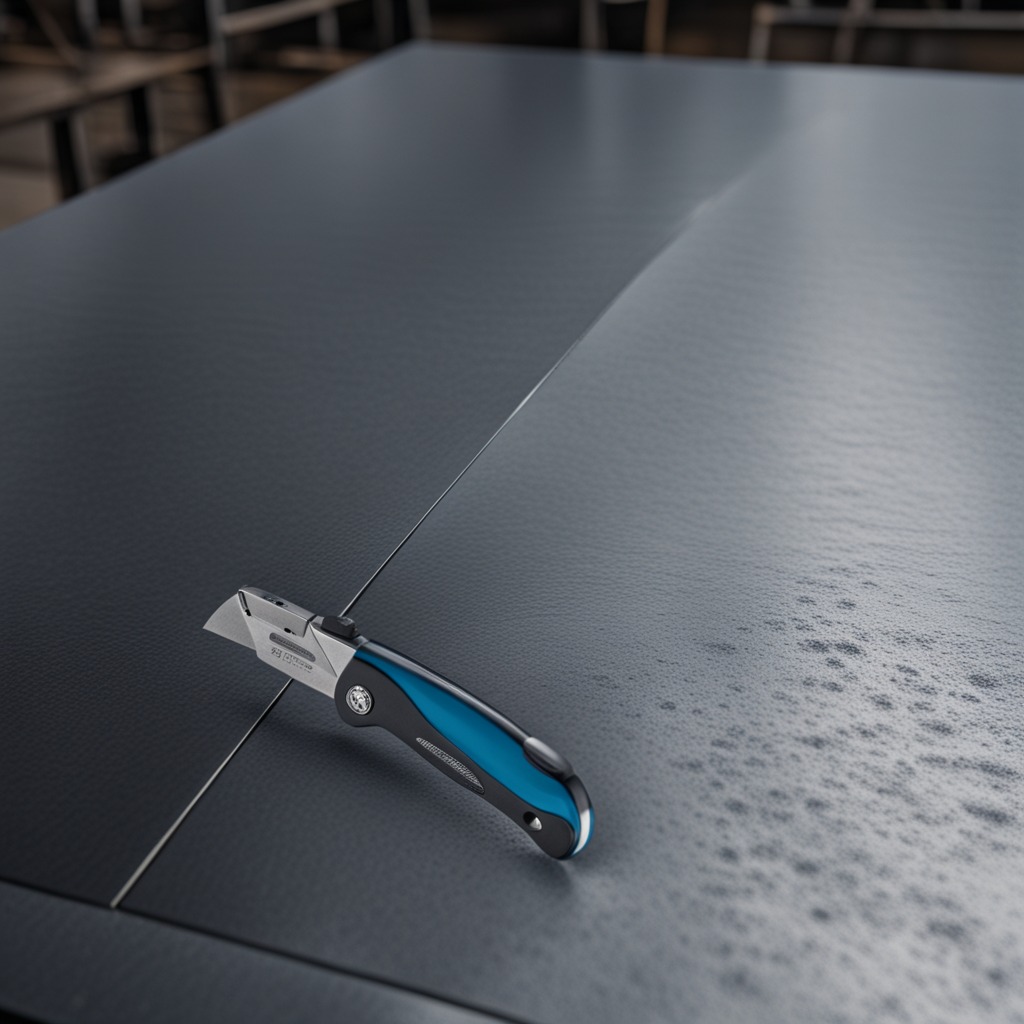
A utility knife is lying on the cold steel table in a mining workshop.